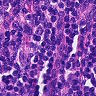
Metastatic tissue present: no